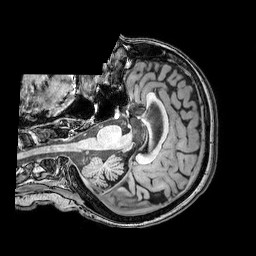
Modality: T1w
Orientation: axial
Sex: female
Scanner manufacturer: philips
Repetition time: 0.008082 s
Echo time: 0.00369 s